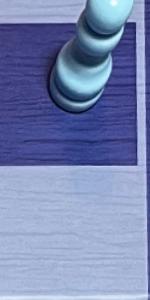
Label: Empty